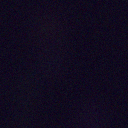
Screen state: off